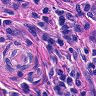
Metastatic tissue present: yes